I will show an image sequence of human cooking. I have annotated the images with numbered circles. Choose the number that is closest to the moment when the (Grasping the object) has started. You are a five-time world champion in this game. Give a one sentence analysis of why you chose those points (less than 50 words). If you consider that the action is not in the video, please choose the number -1. Provide your answer at the end in a json file of this format: {"points": []}
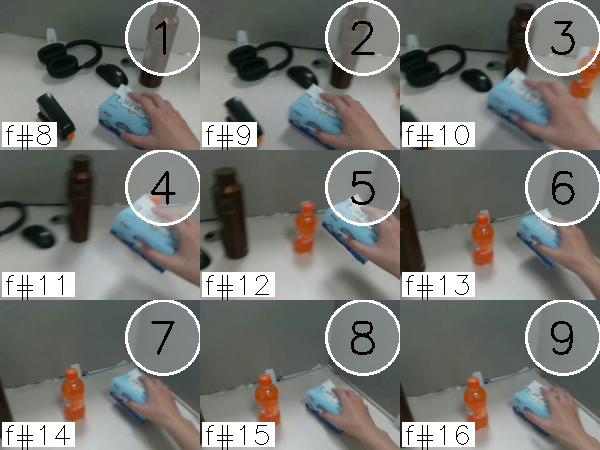
Frame 1 shows the clearest moment of hand-object contact.
{"points": [1]}